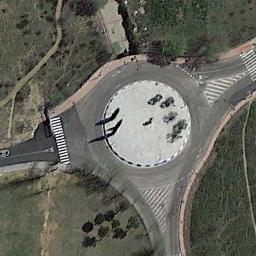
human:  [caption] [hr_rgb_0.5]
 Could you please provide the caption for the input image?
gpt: There are several moving vehicles on the road at the roundabout, With some trees and a large lawn around the roundabout .

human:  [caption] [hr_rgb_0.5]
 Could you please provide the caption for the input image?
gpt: The roundabout is on the grass next to trees .

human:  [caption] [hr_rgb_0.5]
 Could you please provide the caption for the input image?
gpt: The roundabout is surrounded by grass .

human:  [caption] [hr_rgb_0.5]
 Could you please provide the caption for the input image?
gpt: The roundabout with three exits and entrances is in the lawn and a clearing is in the middle of the roundabout .

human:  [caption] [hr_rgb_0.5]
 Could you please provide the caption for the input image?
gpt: There are green meadows around the roundabout .